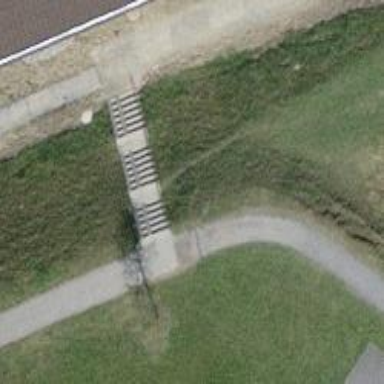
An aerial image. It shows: Steps with paved surface.